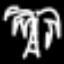
Label: palm tree